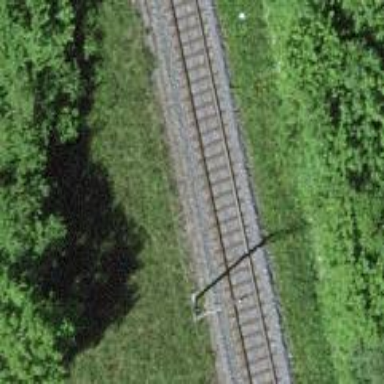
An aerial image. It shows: Single-track electrified railway with contact line.